Interaction volume radius: 5 \u00c5
Interaction volume height: 10 \u00c5
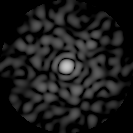
Disorder parameter: 0.8447